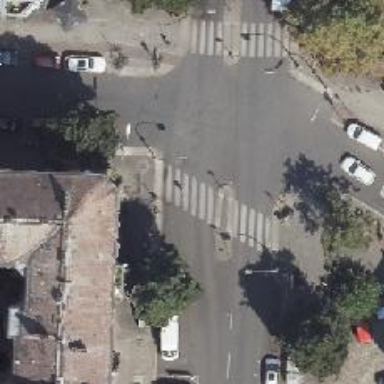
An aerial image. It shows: Marked zebra crossing on the road.